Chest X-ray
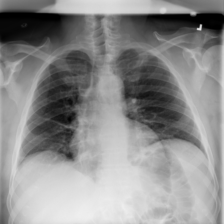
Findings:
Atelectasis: negative
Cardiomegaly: negative
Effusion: negative
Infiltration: negative
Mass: negative
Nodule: negative
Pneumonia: negative
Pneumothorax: negative
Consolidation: negative
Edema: negative
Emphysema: negative
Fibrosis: negative
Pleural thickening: negative
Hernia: negative